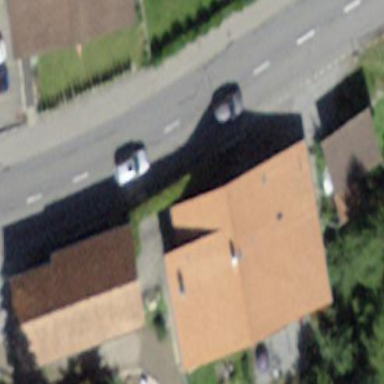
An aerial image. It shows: Residential building.